Question: I am writing an Eclipse Plugin and I have a preference page and I need to get a ListFieldEditor with a check box in each row. Like so

I have found many examples of this throughout Eclipse but no tutorials or code on how to make it or access the data it contains.
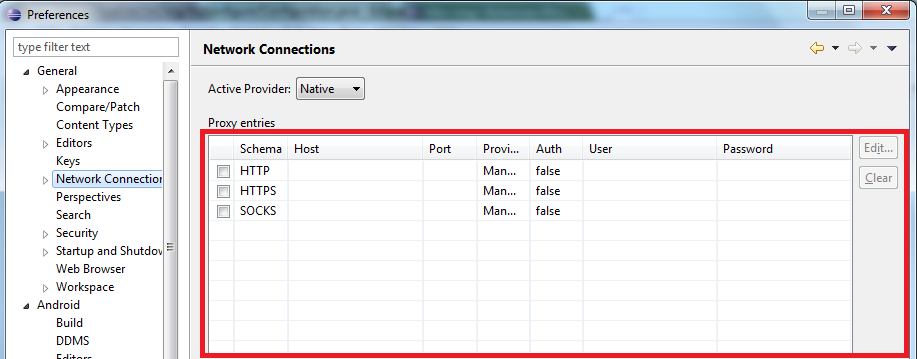
Answer: There are no 'FieldEditor' that will provide the wanted table. This you will have to code yourself. See 'org.eclipse.ui.internal.net.ProxyPreferencePage' for this particular version.